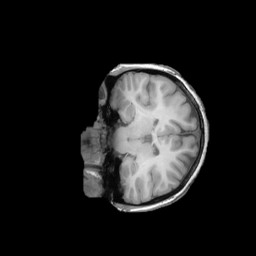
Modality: T1w
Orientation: coronal
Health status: ill
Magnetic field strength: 3 T